Question: I've downloaded latest initializer: <URL> to start a new project. As I have to support IE8 I quickly run through tests. And it turned out that when default theme is included:
'''
<link rel="stylesheet" href="css/bootstrap-theme.min.css">
'''
and I try to open sub-menu of navigation menu, I see nothing:
<URL>

Actually you can see that dropdown menu is opening, but it's totally transparent. Is it common issue? Does it mean I have to give up on using default Bootstrap's theme?
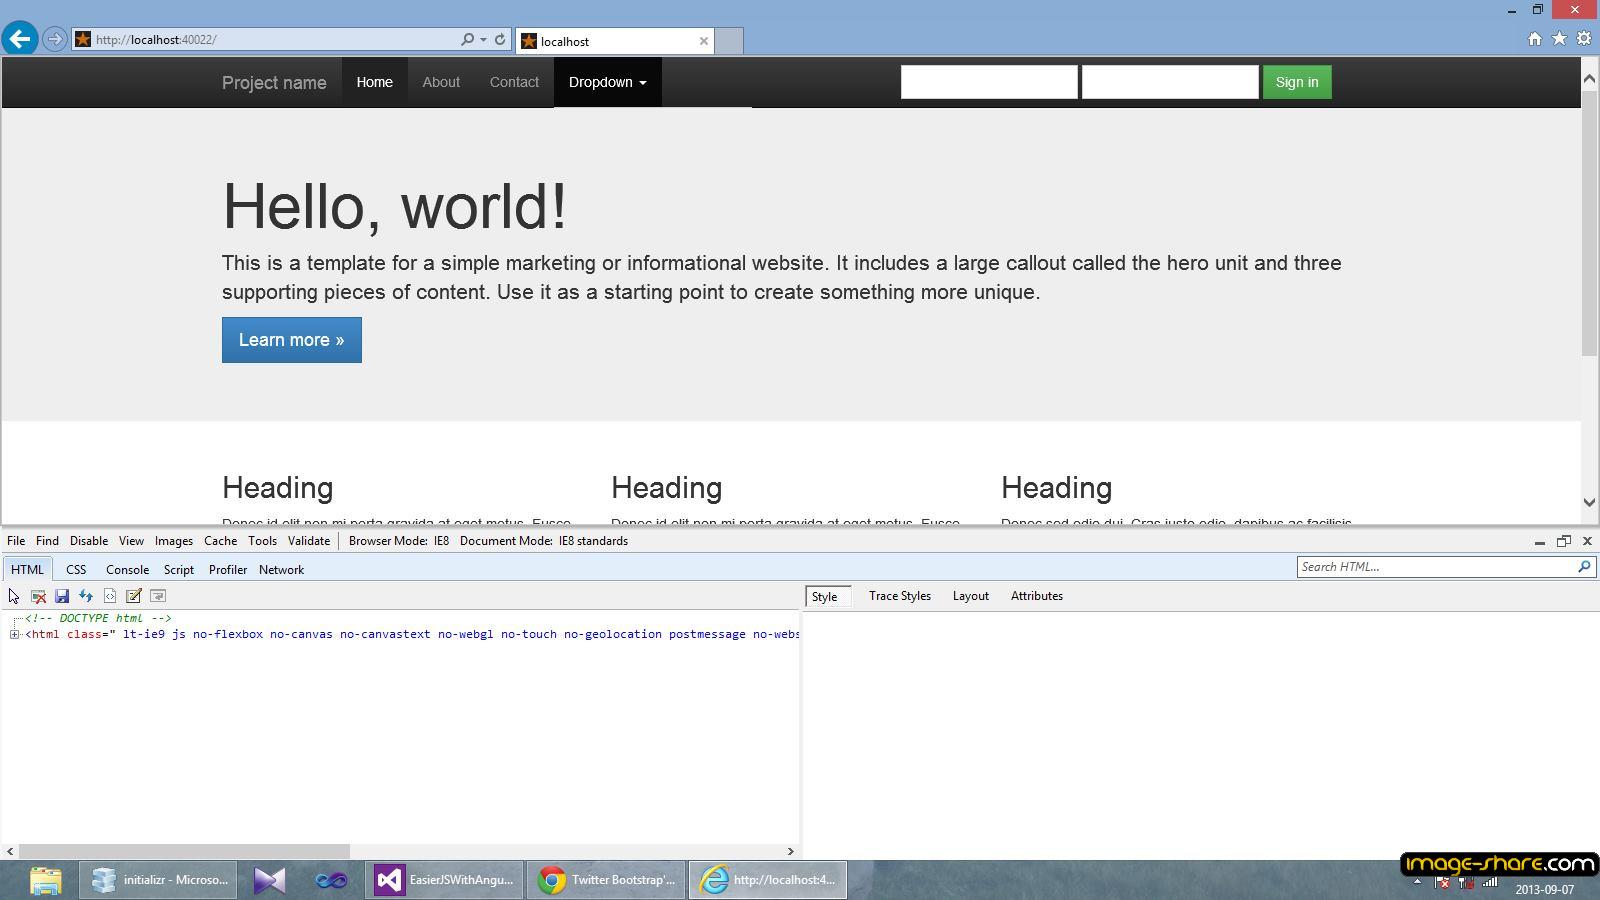
Answer: I had the same Issue and removed the below line inside the class navbar-default of the theme CSS:
'''
filter: progid:DXImageTransform.Microsoft.gradient(startColorstr='#ffffffff', endColorstr='#fff8f8f8', GradientType=0);
'''